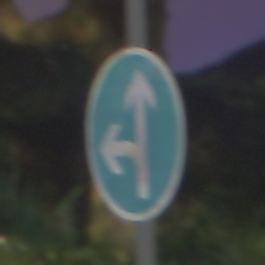
Verkehrszeichen: VorgeschriebeneFahrtrichtungGeradeausOderLinks
Umgebung: Outdoor, Suburban
Tageszeit: Night
Wetter: PartlyCloudy
Licht: Artificial
Jahreszeit: NotSpecified
Kontrast: HighContrast